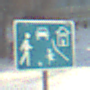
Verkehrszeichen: BeginnVerkehrsberuhigterBereich
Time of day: MorningAfternoon
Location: Outdoor (Suburban)
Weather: PartlyCloudy
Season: NotSpecified
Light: Natural